Question: Help, my app is showing thread 1 error 'exc_bad_access(code=1, address=0x2000001)' on the last curly brace of my PlayViewController.
Note: this happen when I click the continue button on my GuessViewController. The continue button calls the the PlayViewController.
What i already did:
enabled ZOMBIE
close db
my GuessViewController:
'''
#import "GuessViewController.h"
#import "PlayViewController.h"
#import "ViewController.h"
@interface GuessViewController ()
@end
@implementation GuessViewController
@synthesize userInput = _userInput;
@synthesize gword;
@synthesize gletter;
int score = 0;
- (id)initWithNibName:(NSString *)nibNameOrNil bundle:(NSBundle *)nibBundleOrNil
{
self = [super initWithNibName:nibNameOrNil bundle:nibBundleOrNil];
if (self) {
// Custom initialization
}
return self;
}
- (void)viewDidLoad
{
[super viewDidLoad];
_userInput.delegate = self;
self.scoreLabel.text = [NSString stringWithFormat:@"%d", score];
// Do any additional setup after loading the view.
}
-(void)touchesBegan:(NSSet*)touches withEvent: (UIEvent *) event{
[_userInput resignFirstResponder];
}
-(BOOL)textFieldShouldReturn: (UITextField*)textField {
if(textField){
[textField resignFirstResponder];
}
return NO;
}
- (void)didReceiveMemoryWarning
{
[super didReceiveMemoryWarning];
// Dispose of any resources that can be recreated.
}
- (IBAction)checkAnswer:(id)sender {
NSLog(@"%@", gword);
NSLog(@"%@", gletter);
NSString *temp = self.userInput.text;
unichar temp2 = [temp characterAtIndex: 0];
NSString *userletter= [NSString stringWithFormat:@"%C", temp2];
NSString *message1 = @"The word is ";
NSString *message2= [NSString stringWithFormat:@"%@", gword];
NSString *fm = [message1 stringByAppendingString:message2];
if([userletter isEqualToString:gletter]){
UIAlertView *checkAlert = [[UIAlertView alloc] initWithTitle:@"Got it Right" message:fm delegate:self cancelButtonTitle:@"Continue" otherButtonTitles:@"Back to Main Menu", nil];
score++;
self.scoreLabel.text = [NSString stringWithFormat:@"%d", score];
[checkAlert show];
}else{
UIAlertView *checkAlert = [[UIAlertView alloc] initWithTitle:@"Wrong" message:fm delegate:self cancelButtonTitle:@"Continue" otherButtonTitles:@"Back to Main Menu", nil];
[checkAlert show];
}
}
-(void)alertView:(UIAlertView *)alertView clickedButtonAtIndex:(NSInteger)buttonIndex{
if(buttonIndex ==0){
PlayViewController *playViewController = [self.storyboard instantiateViewControllerWithIdentifier:@"Play"];
[self presentViewController:playViewController animated:YES completion: Nil];
} else {
ViewController *viewController = [self.storyboard instantiateViewControllerWithIdentifier:@"Main"];
[self presentViewController:viewController animated:YES completion: Nil];
}
}
@end
'''
My PlayViewController:

'''
#import "PlayViewController.h"
#import "GuessViewController.h"
#import <sqlite3.h>
#import "Word.h"
@interface PlayViewController ()
@end
@implementation PlayViewController
@synthesize thewords;
NSString *word;
NSTimer *myTimer;
int randomIndex;
- (id)initWithNibName:(NSString *)nibNameOrNil bundle:(NSBundle *)nibBundleOrNil
{
self = [super initWithNibName:nibNameOrNil bundle:nibBundleOrNil];
if (self) {
// Custom initialization
}
return self;
}
- (void)viewDidLoad
{
[self wordList];
[super viewDidLoad];
// Do any additional setup after loading the view.
self.listChar.text = @" ";
int r = (arc4random()%[self.thewords count]);
word = [self.thewords objectAtIndex:r];
NSLog(@"%@", word);
randomIndex = (arc4random()%word.length);
}
- (void)didReceiveMemoryWarning
{
[super didReceiveMemoryWarning];
// Dispose of any resources that can be recreated.
}
/*
- (void)prepareForSegue:(UIStoryboardSegue *)segue sender:(id)sender
{
// Get the new view controller using [segue destinationViewController].
// Pass the selected object to the new view controller.
}
*/
- (IBAction)startGame:(id)sender {
myTimer = [NSTimer scheduledTimerWithTimeInterval:0.5 target:self selector:@selector(listLetter:) userInfo:nil repeats:YES];
}
- (void)listLetter:(NSTimer *)timer
{
static int i = 0;
unichar letter;
if(randomIndex == i){
letter = ' ';
} else {
letter = [word characterAtIndex: i];
}
self.listChar.text = [NSString stringWithFormat:@"%C", letter];
if (++i == word.length) {
[timer invalidate];
i = 0;
GuessViewController *guessViewController = [self.storyboard instantiateViewControllerWithIdentifier:@"Guess"];
//passing some data
guessViewController.word = word;
guessViewController.letter = [NSString stringWithFormat:@"%C", [word characterAtIndex: randomIndex]];
[self presentViewController:guessViewController animated:YES completion: Nil];
}
}
-(NSMutableArray *) wordList {
thewords = [[NSMutableArray alloc] initWithCapacity:26];
@try {
NSFileManager *fileMgr = [NSFileManager defaultManager];
NSString *dbPath = [[[NSBundle mainBundle] resourcePath ]stringByAppendingPathComponent:@"LetterHunter.sqlite"];
BOOL success = [fileMgr fileExistsAtPath:dbPath];
if(!success){
NSLog(@"Cannot locate database file '%@'.", dbPath);
}
if(!(sqlite3_open([dbPath UTF8String], &db) == SQLITE_OK)){
NSLog(@"An error has occured");
}
const char *sql = "SELECT * FROM WordList";
sqlite3_stmt*sqlStatement;
if(sqlite3_prepare_v2(db, sql, -1, &sqlStatement, NULL)!=SQLITE_OK){
NSLog(@"Problem with prepare statement1");
} else {
while(sqlite3_step(sqlStatement) == SQLITE_ROW){
Word *word = [[Word alloc]init];
word.wordfromdb = [NSString stringWithUTF8String:(char*)sqlite3_column_text(sqlStatement, 1)];
[thewords addObject: word.wordfromdb];
}
}
sqlite3_finalize(sqlStatement);
}
@catch (NSException *exception) {
NSLog(@"Problem with prepare statement2");
}
@finally {
sqlite3_close(db);
}
}
@end
'''
As suggested below, I tried doing this instead but still there's the error
'''
while(sqlite3_step(sqlStatement) == SQLITE_ROW){
NSString *temp = @"";
temp = [NSString stringWithUTF8String:(char*)sqlite3_column_text(sqlStatement, 1)];
[thewords addObject: temp;
}
'''
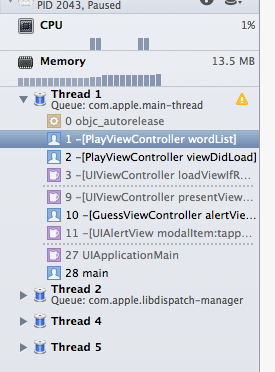
Answer: From debug stack, it's a problem about autorelease. And I think the problem maybe in
'''
if(!(sqlite3_open([dbPath UTF8String], &db) == SQLITE_OK)){
'''
I can't find 'db' define. So I think it should be a instance property.
Try this:
'''
DbClass *tempDb = nil;
if(!(sqlite3_open([dbPath UTF8String], &tempDb) == SQLITE_OK)){
self.db = tempDb;
'''